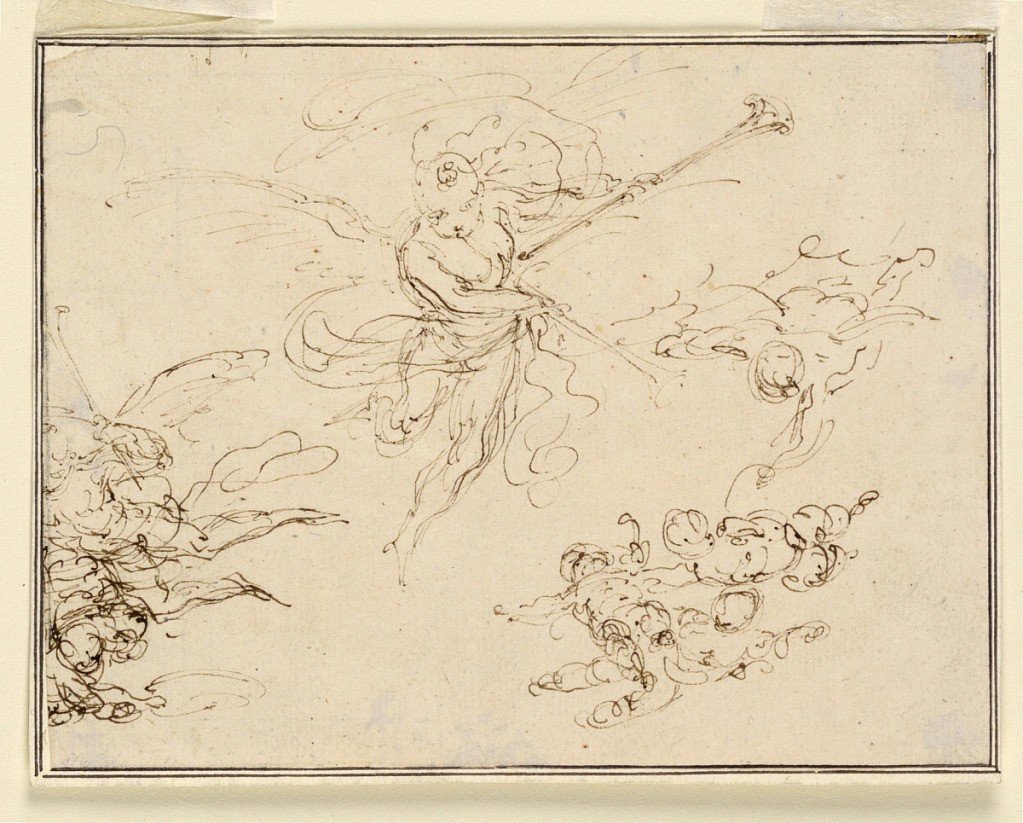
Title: Project for a Ceiling
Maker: Giuseppe Bernardino Bison, Italian, 1762 - 1844
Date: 1775–1800
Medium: Pen and ink on paper
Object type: Drawing
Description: A winged genii with two trumpets. Beside him is another one flying. Below are two groups of flying putti.